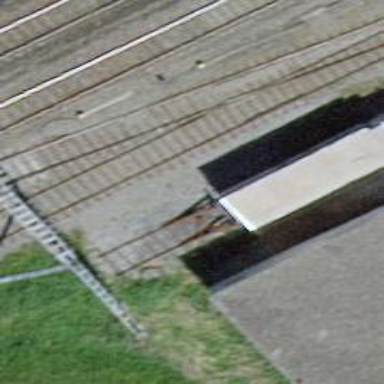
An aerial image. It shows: Railway buffer stop.